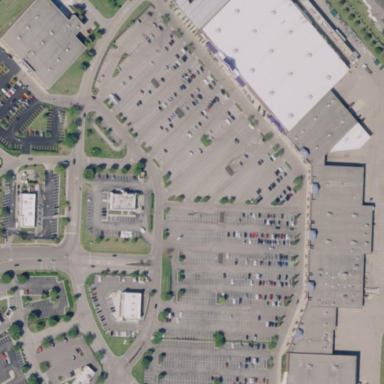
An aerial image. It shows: Retail area.